Group 1:
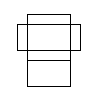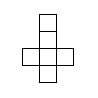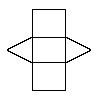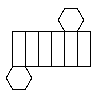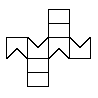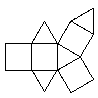
Group 2:
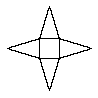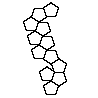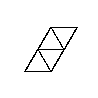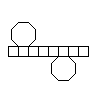
Rule separating the two groups: Net corresponds to a solid that can tessellate 3D space vs. net does not correspond to a solid that can tessellate 3D space.
Concepts: 3d_net, 3d_solid
Comments: More specifically these solids are polyhedra, and are often called "space-filling".

There is ambiguity here regarding some nets that can be folded to make multiple different solids. For example EX8175 could correspond to a cuboid with a pyramid-like protrusion at each end, a protrusion at one end and an indent at the other, or 2 indents. Only the second of these options can tessellate 3D space. For clarity's sake examples like this are not sorted on either side.
Author: Leo Crabbe